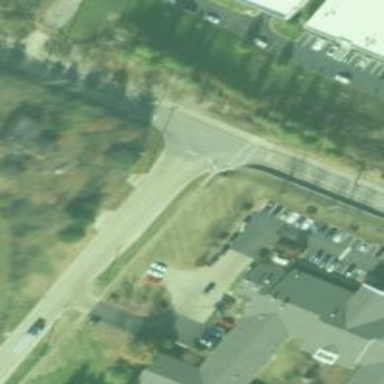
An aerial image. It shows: Road with stop sign.